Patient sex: M
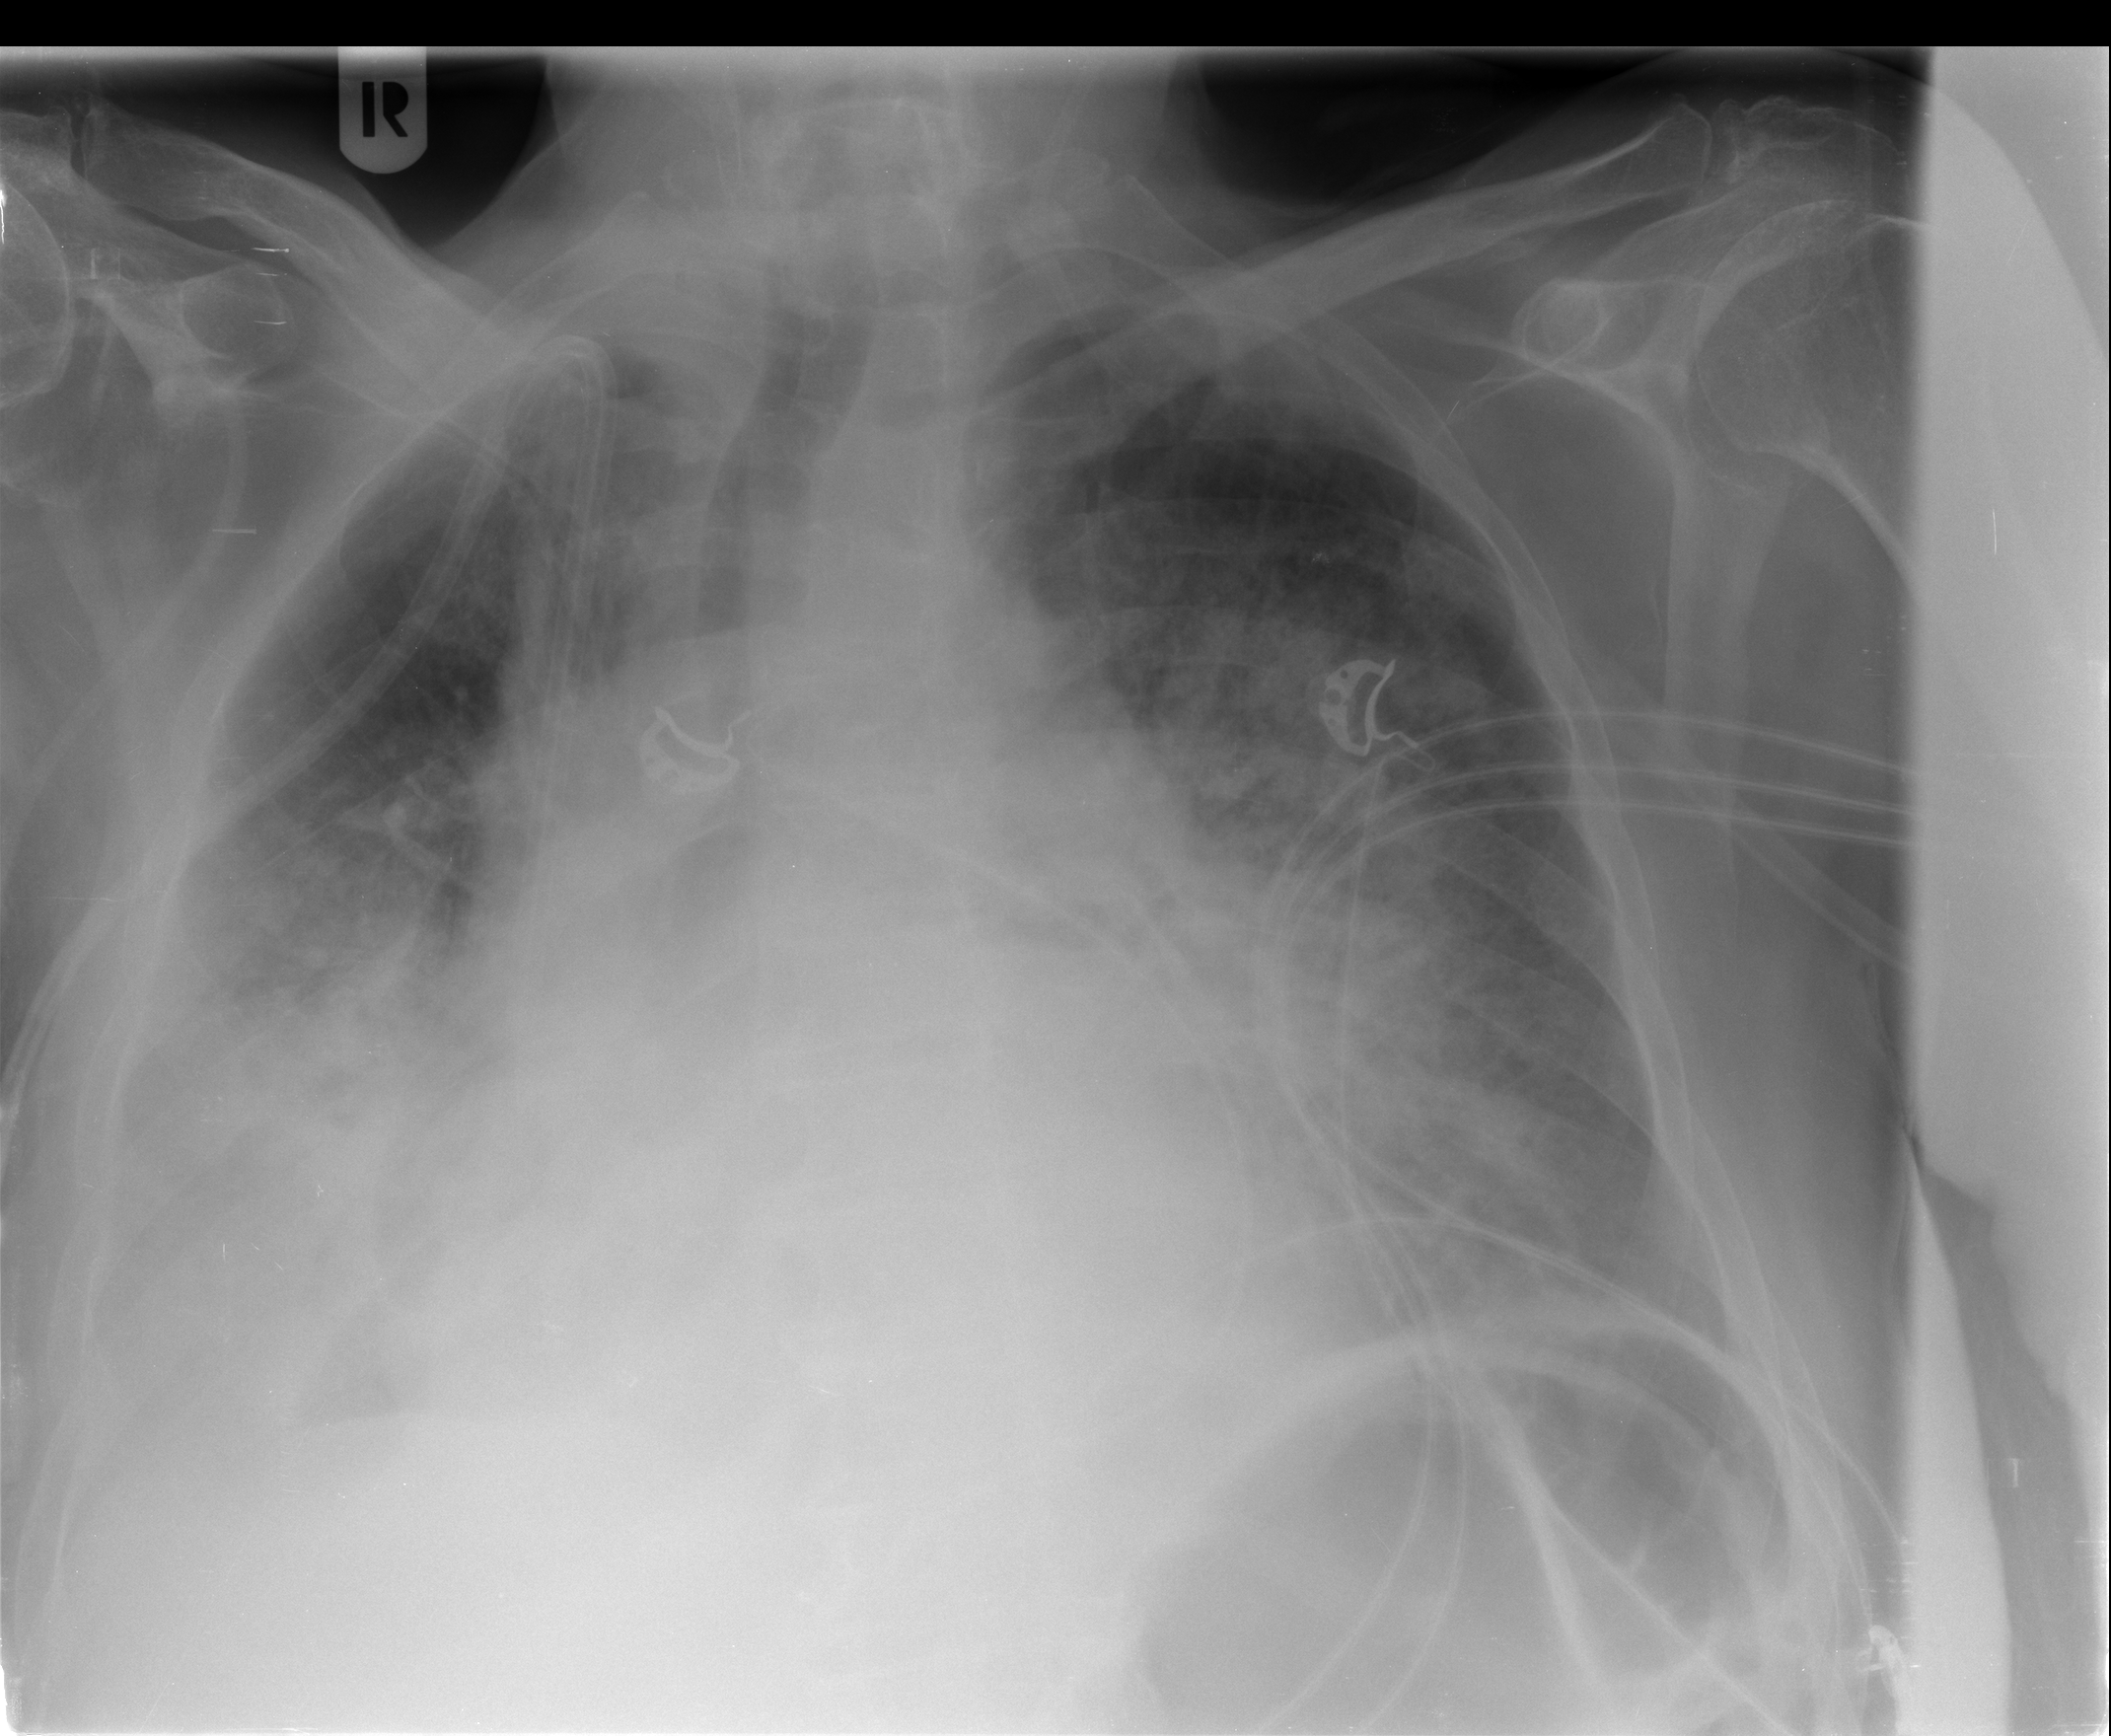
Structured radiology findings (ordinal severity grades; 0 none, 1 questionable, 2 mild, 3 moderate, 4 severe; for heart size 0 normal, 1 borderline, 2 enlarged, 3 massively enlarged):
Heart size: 2
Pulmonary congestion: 2
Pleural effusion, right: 2
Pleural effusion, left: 2
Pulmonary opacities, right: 3
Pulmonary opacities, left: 3
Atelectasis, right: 2
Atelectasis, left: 3